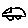
Label: car